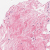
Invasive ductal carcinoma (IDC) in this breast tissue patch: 0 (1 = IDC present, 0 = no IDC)